Interaction volume radius: 10 \u00c5
Interaction volume height: 20 \u00c5
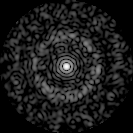
Disorder parameter: 0.8256